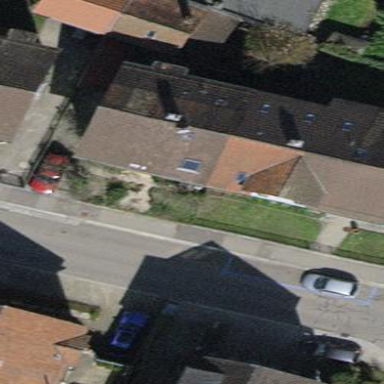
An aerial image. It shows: Gabled house with the roof oriented across.